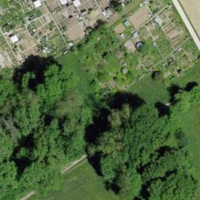
EUNIS habitat code: 55
Species observed at this site:
Cosmos bipinnatus